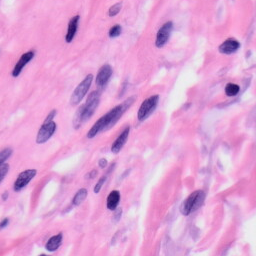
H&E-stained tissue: Skin